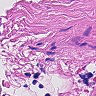
Metastatic tissue present: no